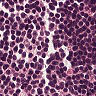
Metastatic tissue present: no